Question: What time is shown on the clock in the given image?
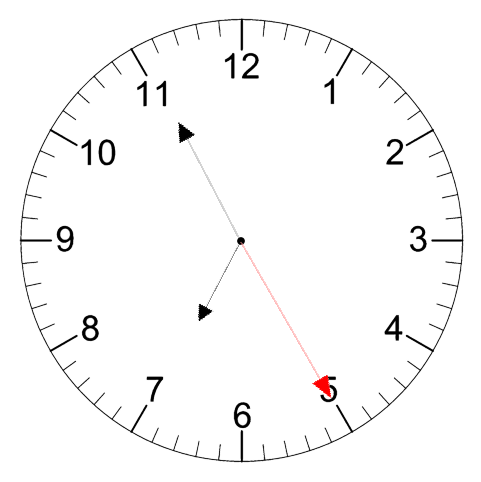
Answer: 06:55:25